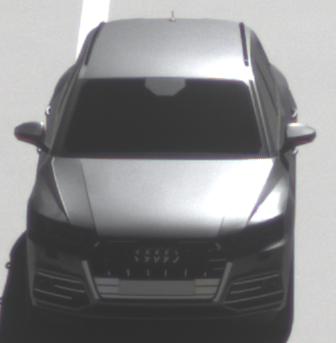
Make: Audi
Model: Q5 45 TFSI
Detailed model: Q5 (FY)
Model produced from: 2019/01
Model produced until: 2019/05
Doors: 5
Color: gray
Road condition: dry road
Daytime: midday
Contrast: high contrast